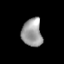
Tissue: skin
Cell type: Epithelial cells
Senescence score: 0.2589
Nuclear area (px): 550
Mean DAPI intensity: 157.485